Question: I made a two tabs with fragment.
I want to add on the first tab an expandable list, but I don't know how since every example I find shows how to implement it on an activity.
I want to make it like this:

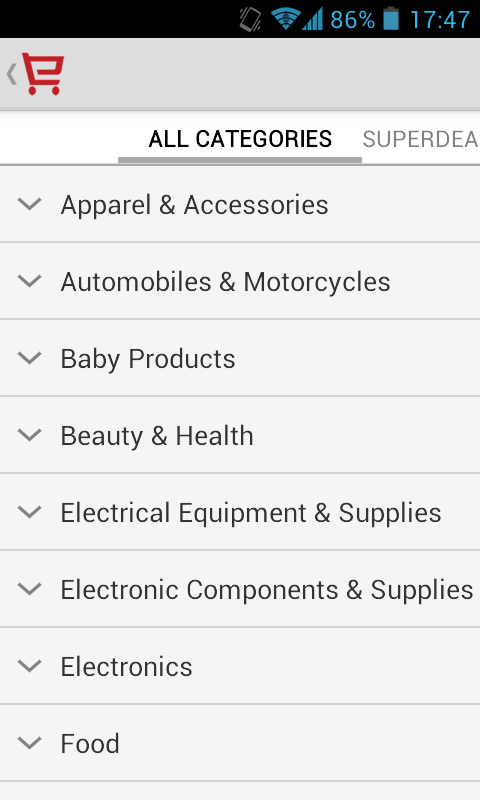
Answer: XML :
'''
<?xml version="1.0" encoding="utf-8" ?>
<FrameLayout xmlns ....
android:layout_height="match_parent"
android:layout_width="math_parent" >
<ExpandableListView
android:layout_width="match_parent"
android:layout_height="match_parent"
android:id="@+id/list"
... />
</FrameLayout>
'''
create new Fragment Class
'''
public ExpendListFragment extends Fragment {
private ExpendableListView mList;
public void onCreateView(...... ) {
View root = inflater.inflate(R.layout.xml_layout,container,false);
mList = (ExpendableListView) root.findViewById(R.id.list);
//create and set adapter here.
return root;
}
'''
Activity Class
private ViewPager mPager;
private FragmentStatePagerAdapter mAdapter;
'''
public void onCreate(... ) {
super(..}
setContentView(...)
mPager = findViewById(R.id.pager);
mAdapter = new FragmentStatePagerAdapter(getSupportFragmentManager());
//In the Adapter create List of Fragments
ExpendListFragment fragment = new ExpendListFragment();
mAdapter.add(fragment);
mPager.setAdapter(mAdapter);
'''
}
Hope it Helps.